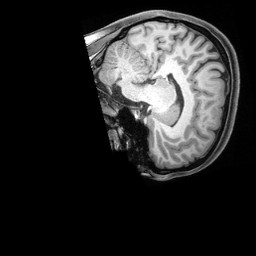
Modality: T1w
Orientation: sagittal
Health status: healthy
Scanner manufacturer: siemens
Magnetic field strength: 3 T
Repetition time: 2.4 s
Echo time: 0.00201 s